Field crop: maize
Growth stage: 2
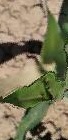
Species: maize